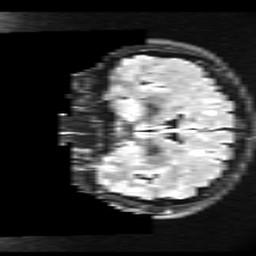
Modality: FLAIR
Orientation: coronal
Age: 48
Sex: female
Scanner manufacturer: ge
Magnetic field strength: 3 T
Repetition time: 11 s
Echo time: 0.1497 s